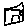
Label: house